Question: I am displaying a pdf document in my android application. For that I followed from the link <URL>. My pdf document size is of 30mb. So it is taking time to display it. Hence I need to display it asynchronously. I am new to asynchronous tasks. Please give me some idea on how to display the pdf asynchronously.

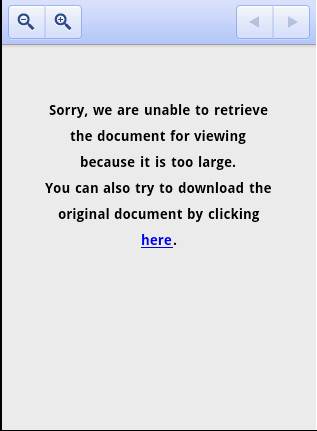
Answer: First of all, it's not you the one who open this pdf. You open it with other application, so if rendering speed is low, the only thing you can do is select other app for openeing it. It's not your responsibility and in your case it's not related to asynchronous tasks at all. I think it will be usefull for you to read about <URL> first of all and get some more knowlege abour Android framework and how it works.